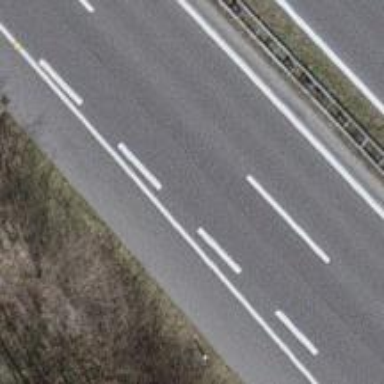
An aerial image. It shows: View of motorway.